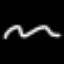
Label: squiggle